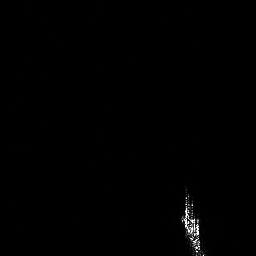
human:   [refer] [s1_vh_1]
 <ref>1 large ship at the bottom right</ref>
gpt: <box>[[69, 72, 80, 99, 0]]</box>